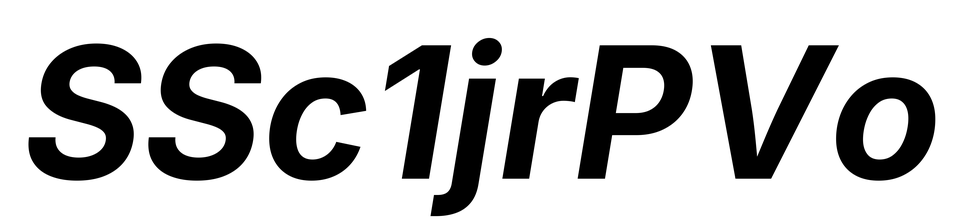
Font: Inter-Italic_Bold_Italic